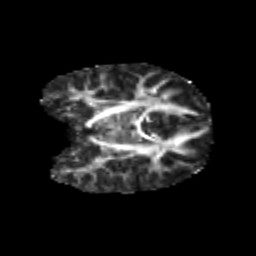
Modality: FA
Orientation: coronal
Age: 8
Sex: female
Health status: healthy